Question: I am trying to make a java program program can takes just one row/line from phpMyAdmin database. what I mean is in the photo
The problem is that I couldnt figure out how to take just the first line because its always keep giving me all the id'S , dafat's , etc. Is there any way I can get every line alone or even every data alone (jsut 1 id from the first line for example). I would appreciate who can help me with this.
'''
Connection con = myConnection.getconnection();
try{
PreparedStatement ps = con.prepareStatement("SELECT 'id', 'dafat', 'sinif', 'adet', 'price', 'type', 'total' FROM "+ff1+" WHERE 1 ");
ResultSet resultset = ps.executeQuery();
System.out.println(resultset.getString("id"));
}
catch (Exception e) {
}
'''
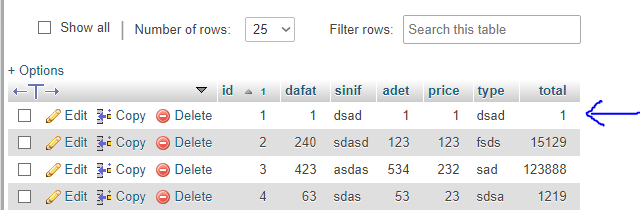
Answer: Use the 'LIMIT' clause:
'''
PreparedStatement ps = con.prepareStatement(
"SELECT 'id', 'dafat', 'sinif', 'adet', 'price', 'type', 'total' FROM "
+ ff1 + " LIMIT 1");
'''
If you want the first 'id' value (the smallest one) you can combine with 'ORDER BY', as in:
'''
PreparedStatement ps = con.prepareStatement(
"SELECT 'id', 'dafat', 'sinif', 'adet', 'price', 'type', 'total' FROM "
+ ff1 + " ORDER BY id LIMIT 1");
'''